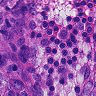
Metastatic tissue present: yes